Question: I'm using Infragistics NetAdvantage for Win Client 2010 Vol. 3.
I added a PopupGalleryTool to a ribbon: the tool's Preferred Size property is set to Large, and the gallery shows a list of 24x24 icons , grouped by category.
What I'm looking for is: how can I customize groups height? I noticed that when Preferred Size is set to Normal, groups are smaller. I would like to have a smaller height also with "Large" Preferred Size. Is it possible?
Here is a screenshot:

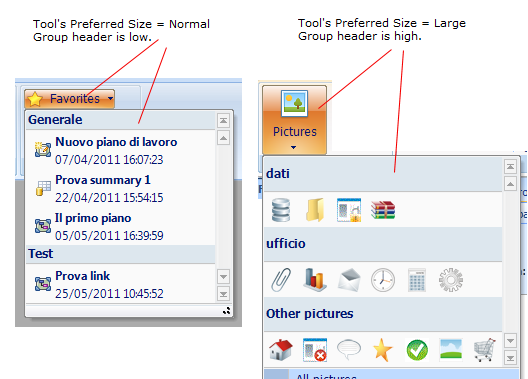
Answer: The difference in heights actually seems like a bug. You should probably submit it to Infragistics support: <URL>
Currently, the only way to control the height of the group header is to change the font size. This can be done by setting the PopupGalleryTool.GroupSettings.HeaderAppearance.FontData.SizeInPoints to a custom value.